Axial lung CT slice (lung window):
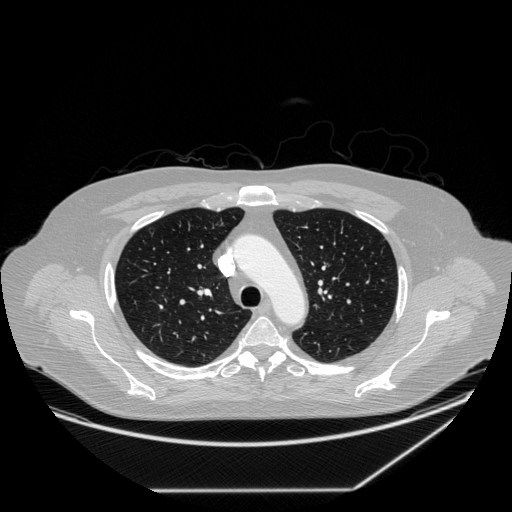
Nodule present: no